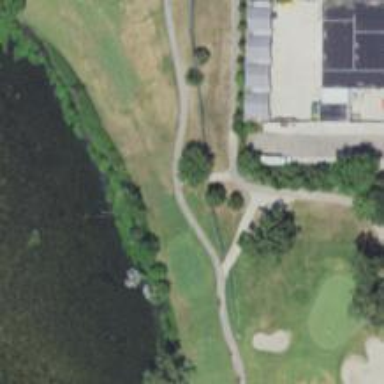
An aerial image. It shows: Path for both roads and golfers.